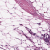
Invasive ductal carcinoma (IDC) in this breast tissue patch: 1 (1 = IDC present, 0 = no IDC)